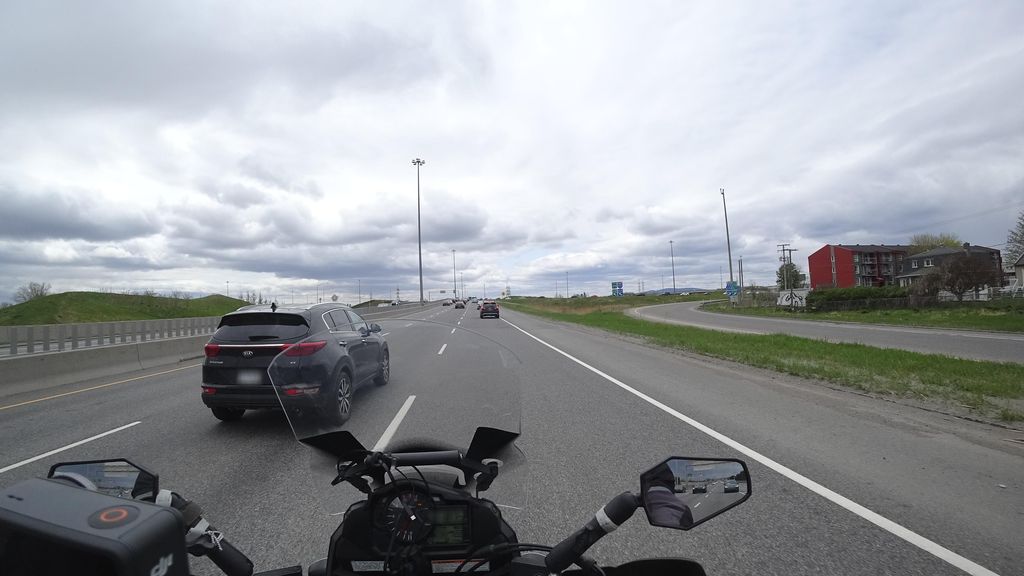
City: quebec_city